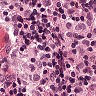
Metastatic tissue present: no